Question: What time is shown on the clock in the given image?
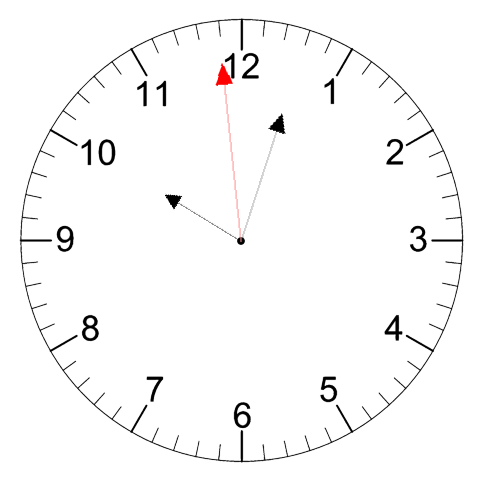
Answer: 10:02:59